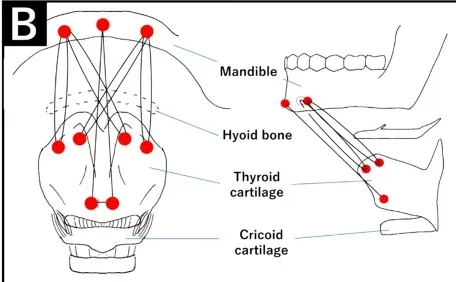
(B) Three holes, each separated by 1 cm, are created in the mandible and 6, each separated by less than 1 cm, in the thyroid cartilage. The mandibular and the thyroid cartilage were closely fixed using No.2 nylon thread, passed through the subcutaneous tunnel on the hyoid bone.
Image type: pathology (fish)